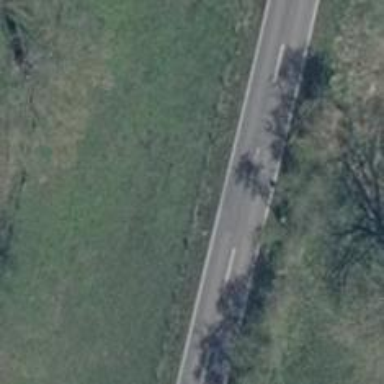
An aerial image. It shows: Secondary road with asphalt surface.